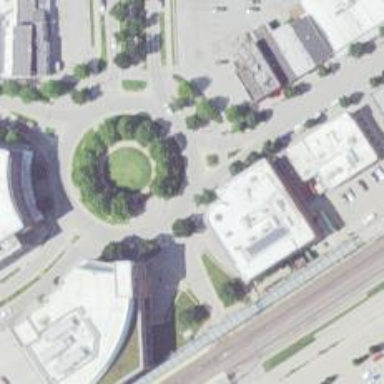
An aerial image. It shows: Unclassified road featuring roundabout.